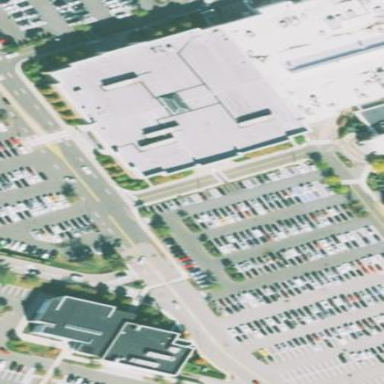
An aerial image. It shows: Department store.